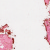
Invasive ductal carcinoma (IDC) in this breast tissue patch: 0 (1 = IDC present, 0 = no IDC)